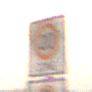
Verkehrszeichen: BeginnZone20
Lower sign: BeginnEingeschraenktesHalteverbotZone
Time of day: SunriseSunset
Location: Outdoor (Nature)
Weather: PartlyCloudy
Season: NotSpecified
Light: Natural